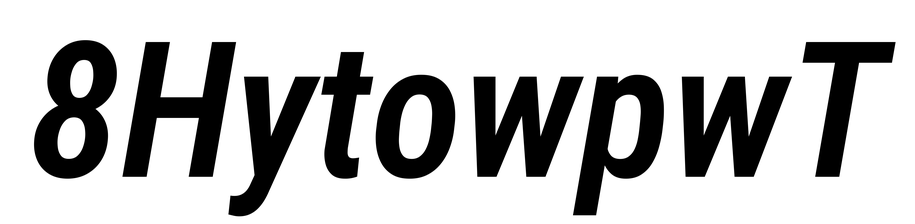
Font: Roboto-Italic_Condensed_SemiBold_Italic